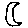
Label: moon